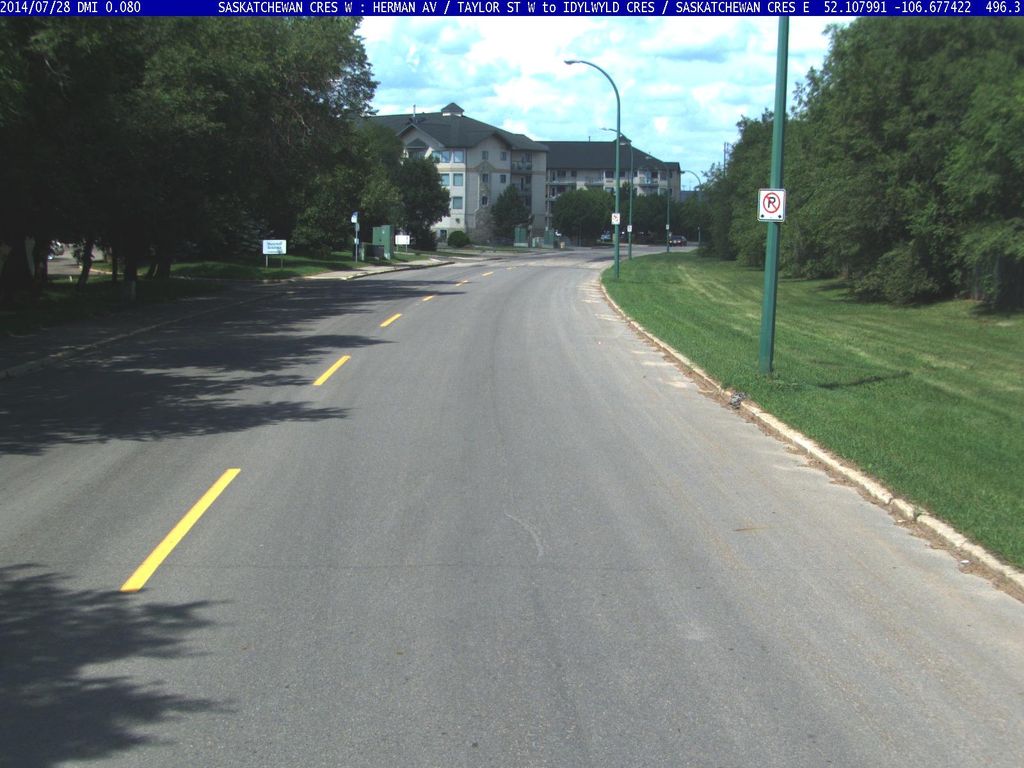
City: saskatoon